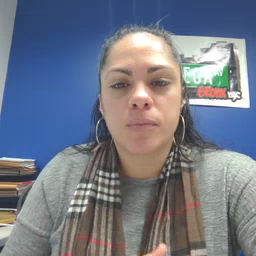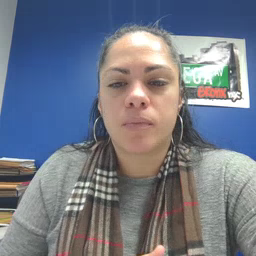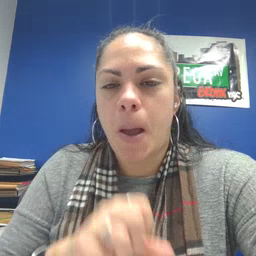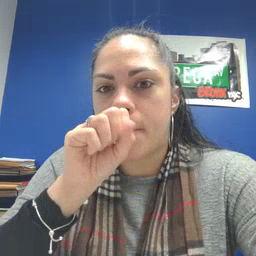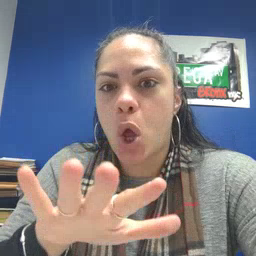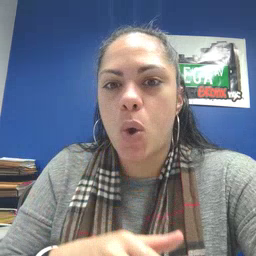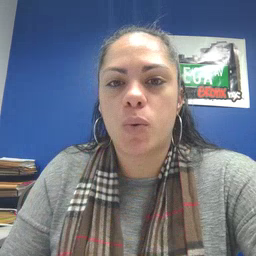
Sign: blow